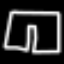
Label: pants